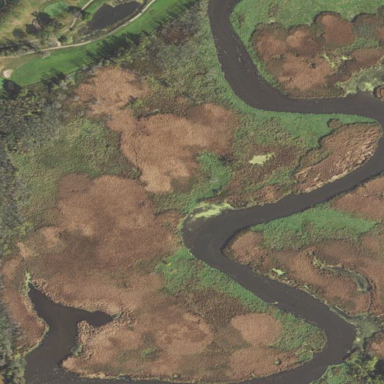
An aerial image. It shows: Marshy wetland area.